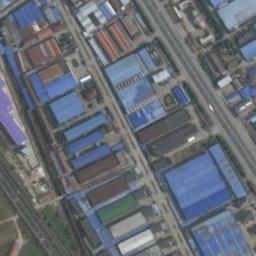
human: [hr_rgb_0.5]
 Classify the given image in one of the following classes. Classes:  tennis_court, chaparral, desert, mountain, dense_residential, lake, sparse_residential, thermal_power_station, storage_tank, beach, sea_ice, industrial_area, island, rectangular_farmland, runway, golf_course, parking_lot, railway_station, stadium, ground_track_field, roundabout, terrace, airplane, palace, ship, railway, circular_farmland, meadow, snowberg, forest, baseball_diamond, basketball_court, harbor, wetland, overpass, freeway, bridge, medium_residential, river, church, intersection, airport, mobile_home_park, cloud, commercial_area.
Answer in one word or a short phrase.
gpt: industrial_area